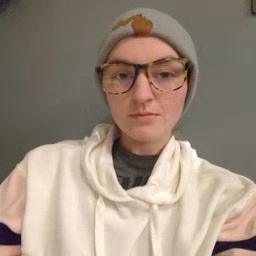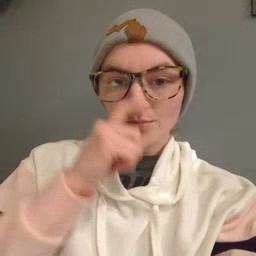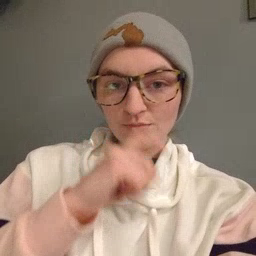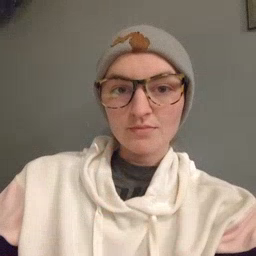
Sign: doll